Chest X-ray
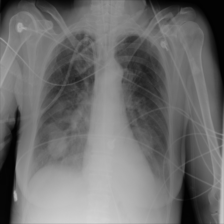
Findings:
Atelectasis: negative
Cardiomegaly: negative
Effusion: positive
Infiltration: negative
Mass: negative
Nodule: positive
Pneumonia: negative
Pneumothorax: negative
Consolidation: negative
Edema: negative
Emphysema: negative
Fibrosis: negative
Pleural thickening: negative
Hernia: negative